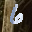
Label: 6